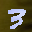
Label: 3